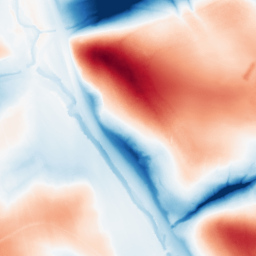
Category: classical
Decomposition family: gaussian_anisotropic
Decomposition parameters: sigma_x: 2
sigma_y: 50
Upsampling method: cubic_catmull_rom
Upsampling parameters: scale: 8
Upsampling scale: 8